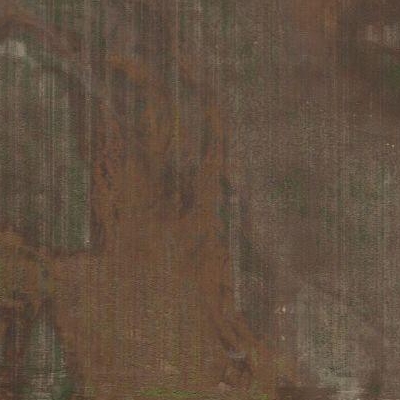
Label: Field